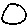
Label: circle